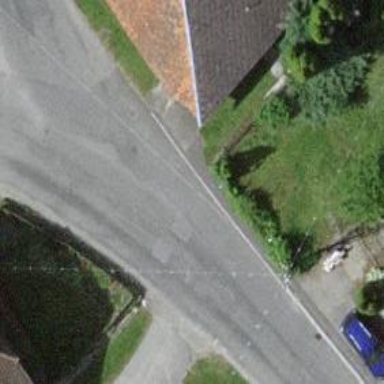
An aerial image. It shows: Bus stop equipped with public transport stop position.